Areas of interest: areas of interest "Business office"
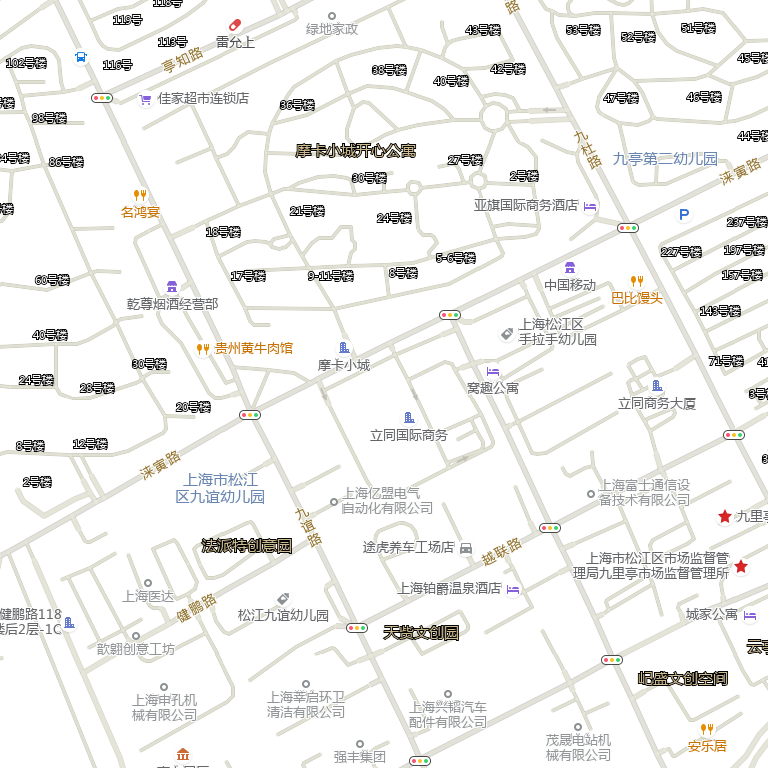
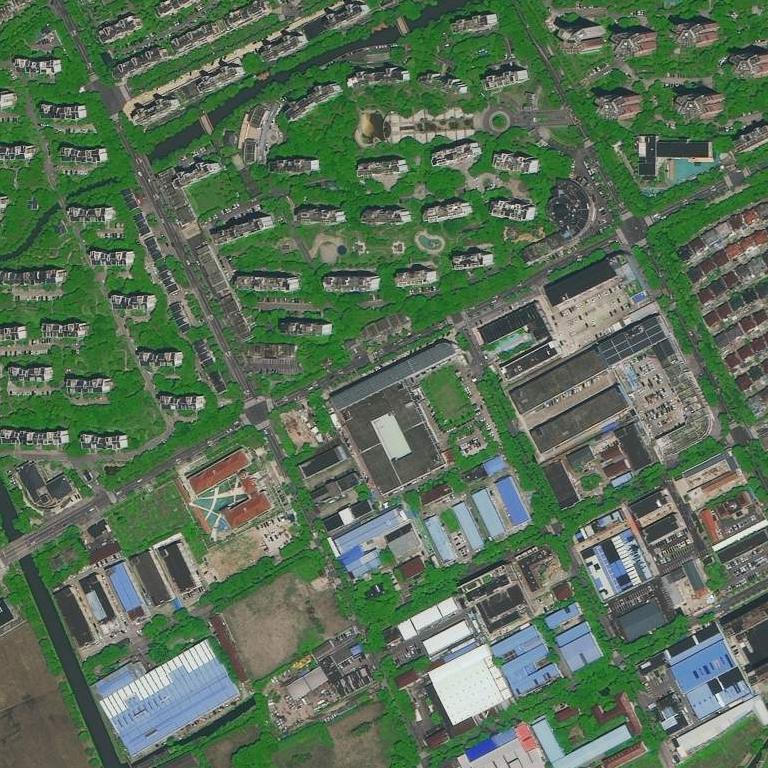